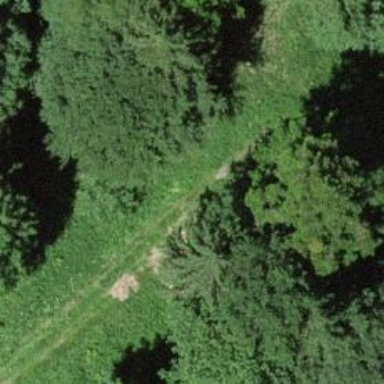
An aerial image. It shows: Track with grade 3 tracktype.